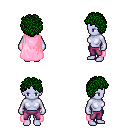
a pixel art fantasy rpg character, female body template, dark elf, purple skin, pink cape, magenta pants, green curly afro hairstyle, four views (front, back, left, right), 2x2 character sprite sheet, small pixel art, hard edges, no anti-aliasing